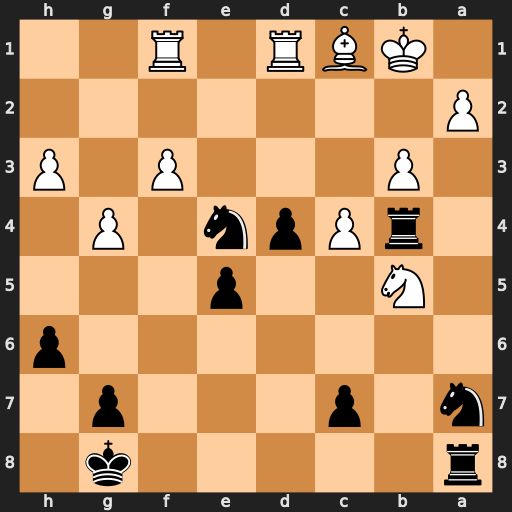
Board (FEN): r5k1/n1p3p1/7p/1N2p3/1rPpn1P1/1P3P1P/P7/1KBR1R2
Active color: b
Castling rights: -
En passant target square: -
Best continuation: Nxb5 fxe4 Nc3+